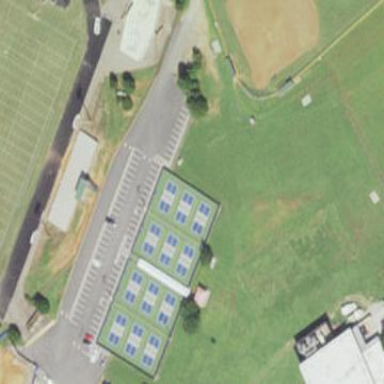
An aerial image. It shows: Tennis court on pitch designated for leisure land.